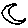
Label: moon